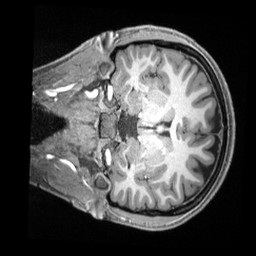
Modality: T1w
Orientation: coronal
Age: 25
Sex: female
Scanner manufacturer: siemens
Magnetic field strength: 3 T
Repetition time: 2.4 s
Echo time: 0.00226 s